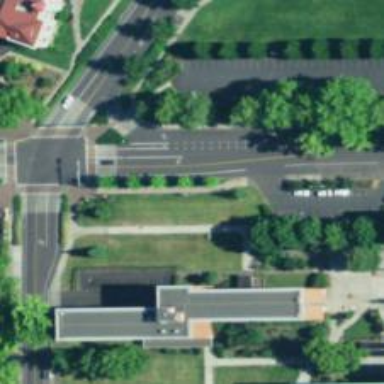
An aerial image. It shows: Tertiary road with asphalt surface and sidewalk on the left side.